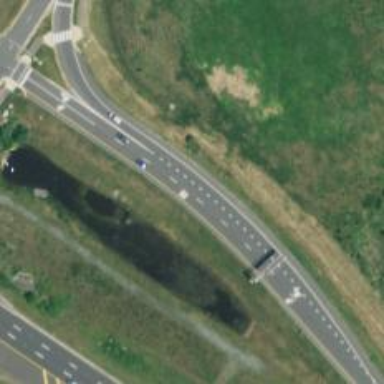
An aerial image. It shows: Asphalt motorway link.